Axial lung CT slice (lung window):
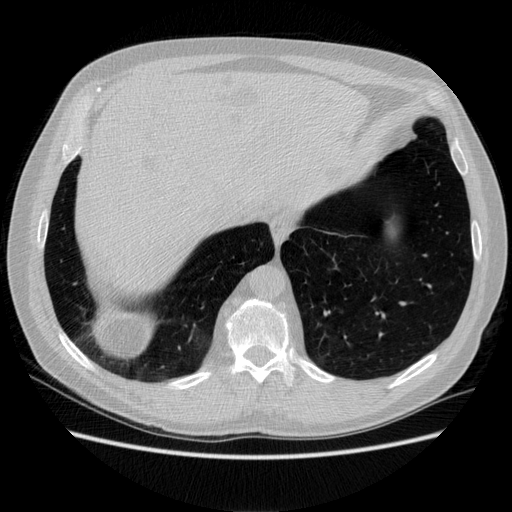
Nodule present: no